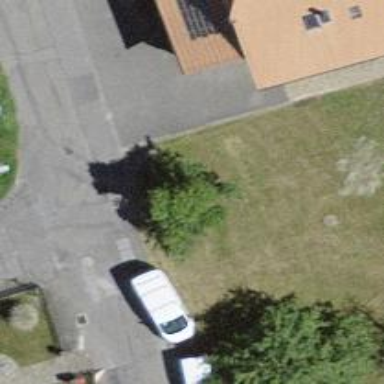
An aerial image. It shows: Street cabinet meant for power infrastructure.